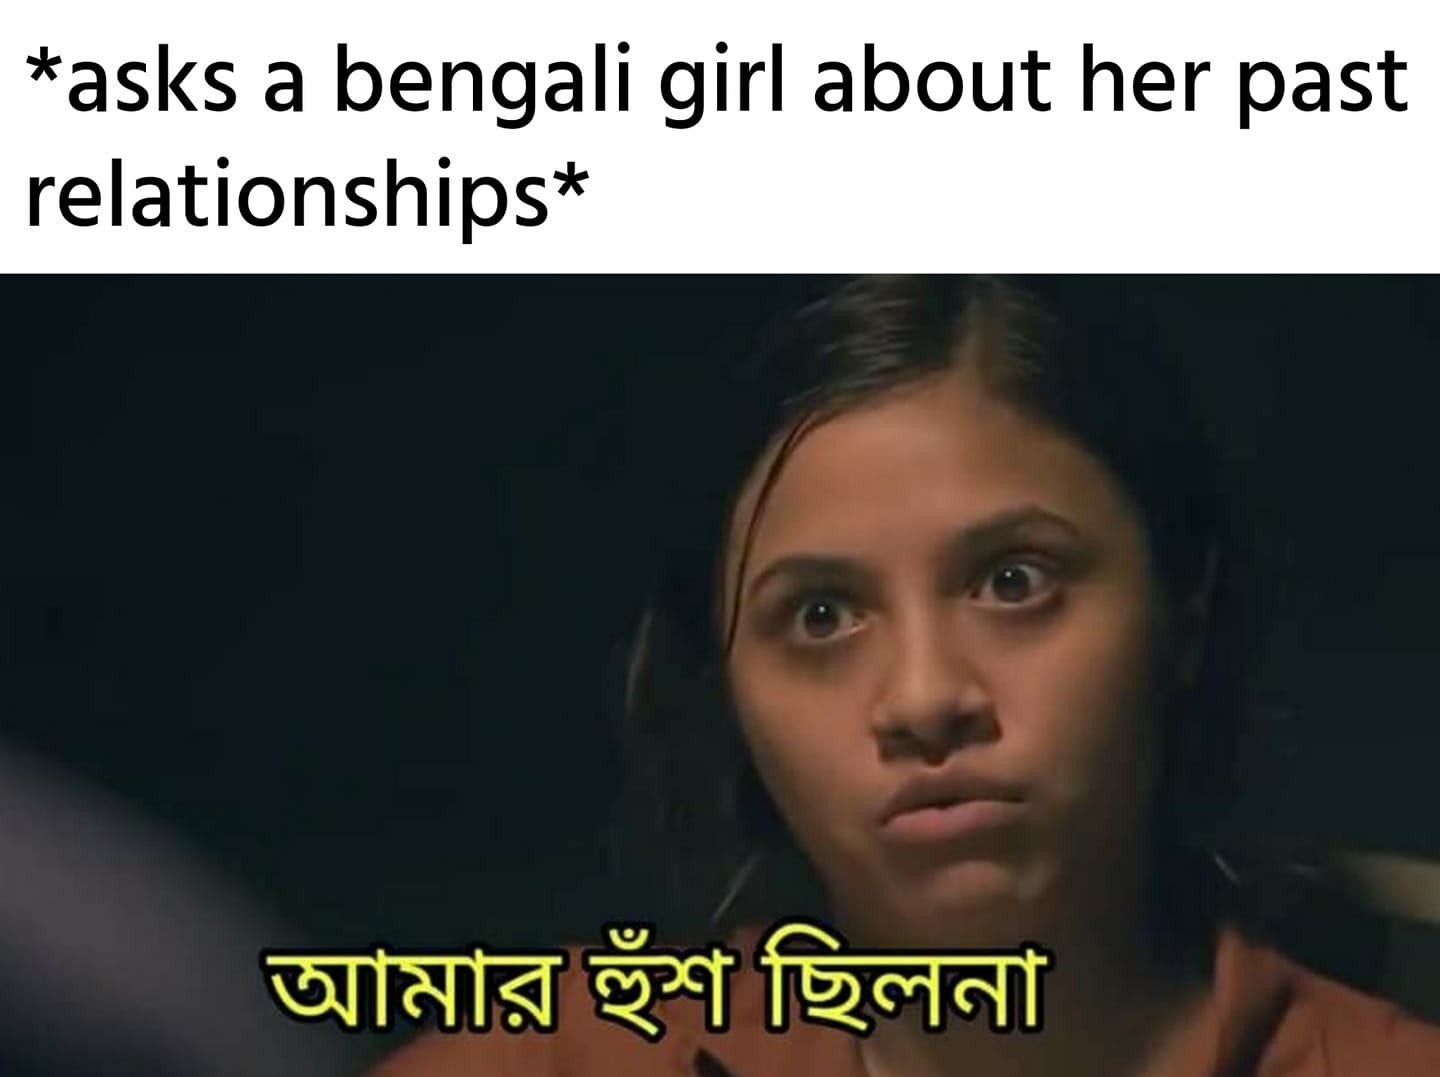
Caption: *asks a bengali girl about her past relationships*    আমার হুঁশ ছিলনা
Label: non-hate